Interaction volume radius: 10 \u00c5
Interaction volume height: 10 \u00c5
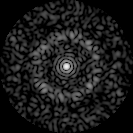
Disorder parameter: 0.8095